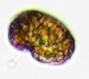
Label: Akashiwo